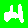
Digit: 4